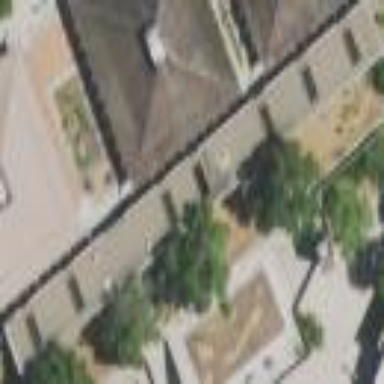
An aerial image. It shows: College building.